Field crop: maize
Growth stage: 2
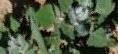
Species: chenopodium